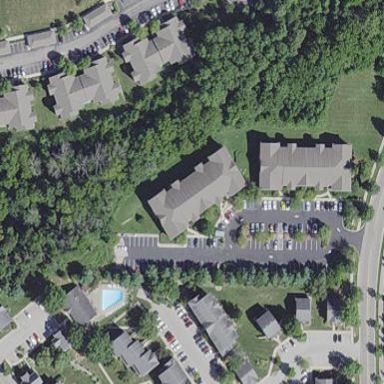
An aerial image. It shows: Image showing building with apartments.